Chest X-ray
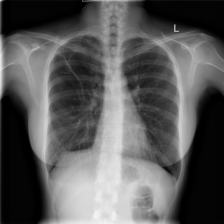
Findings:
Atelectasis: negative
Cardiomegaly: negative
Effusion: negative
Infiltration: negative
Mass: negative
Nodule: negative
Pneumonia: negative
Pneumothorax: negative
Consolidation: negative
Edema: negative
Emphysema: negative
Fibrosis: negative
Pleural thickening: negative
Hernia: negative